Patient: sex M, age 36
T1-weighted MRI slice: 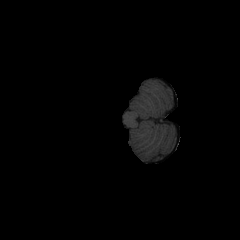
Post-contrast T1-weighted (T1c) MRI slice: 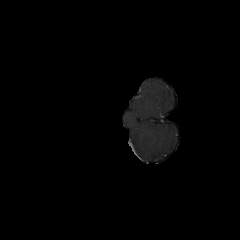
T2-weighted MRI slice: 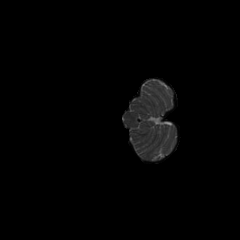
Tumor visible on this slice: no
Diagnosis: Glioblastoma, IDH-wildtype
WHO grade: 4